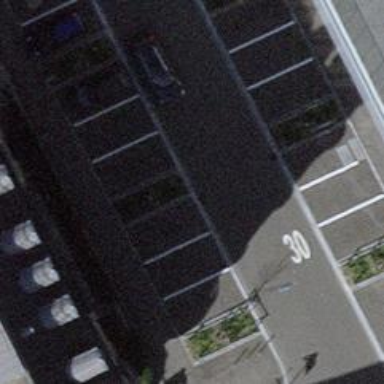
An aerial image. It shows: Parking available on the street side.